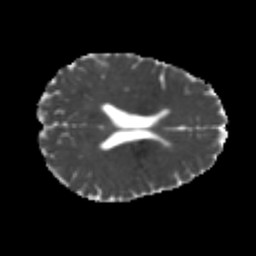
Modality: MD
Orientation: axial
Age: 24
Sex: female
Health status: healthy
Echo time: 0.074 s